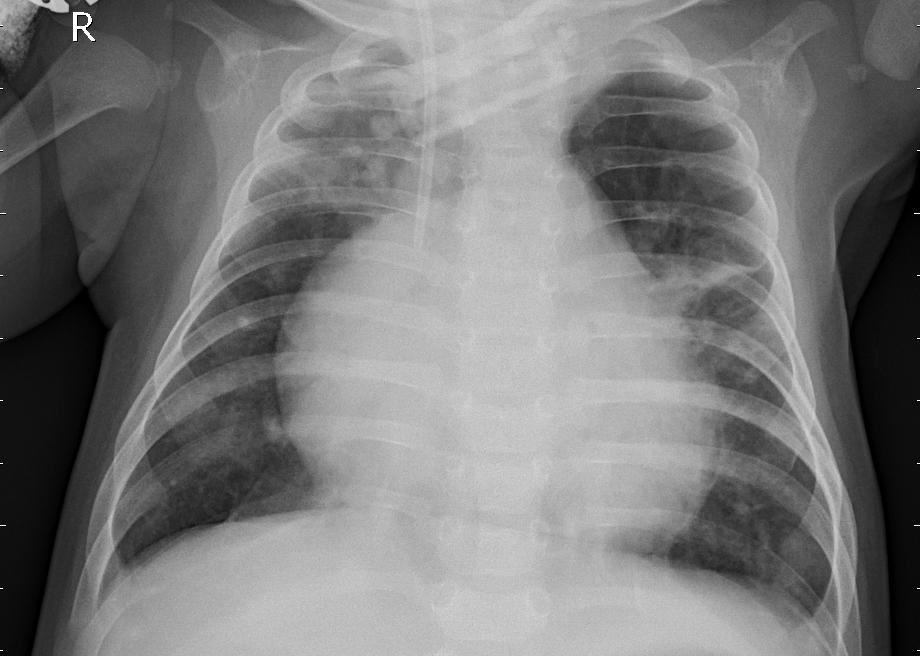
Diagnosis: PNEUMONIA